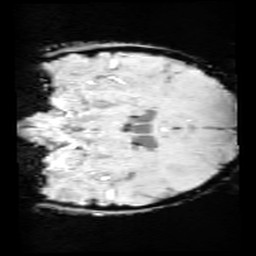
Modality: SWI
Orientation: coronal
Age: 11
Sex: male
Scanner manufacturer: siemens
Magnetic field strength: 3 T
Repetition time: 0.027 s
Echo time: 0.02 s